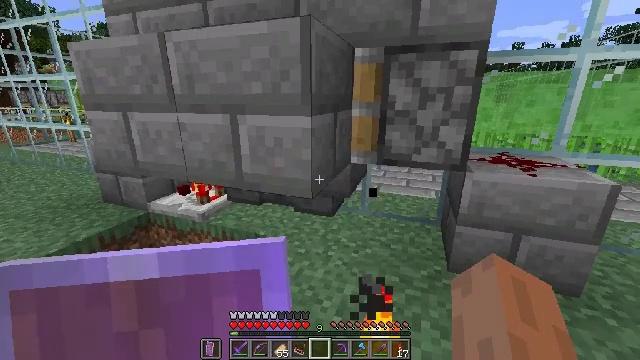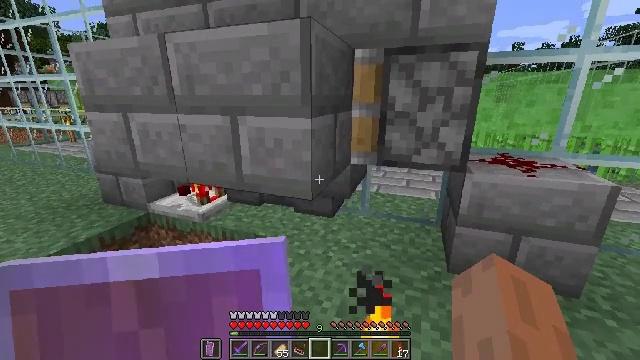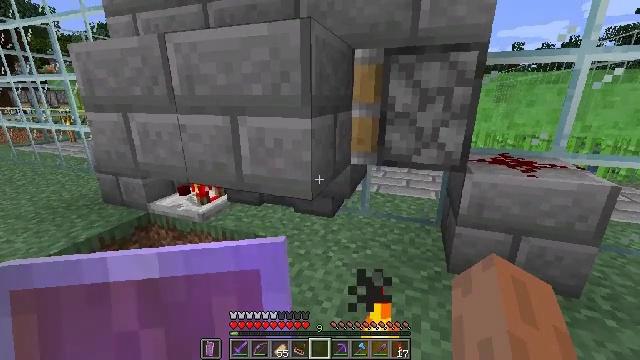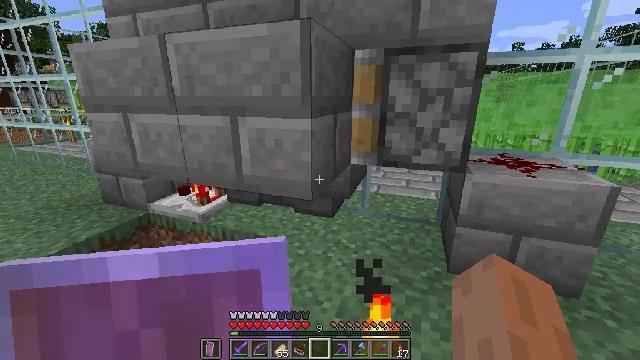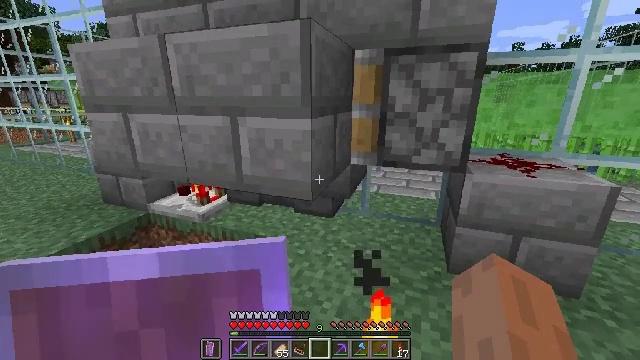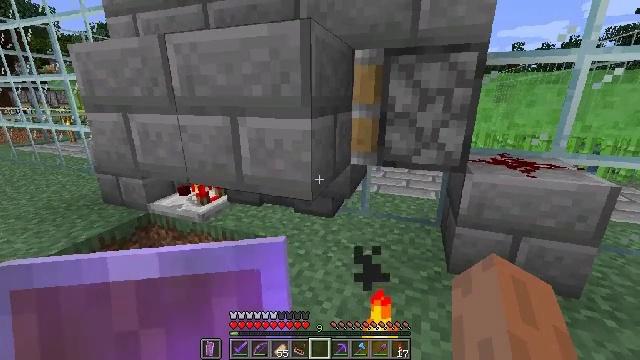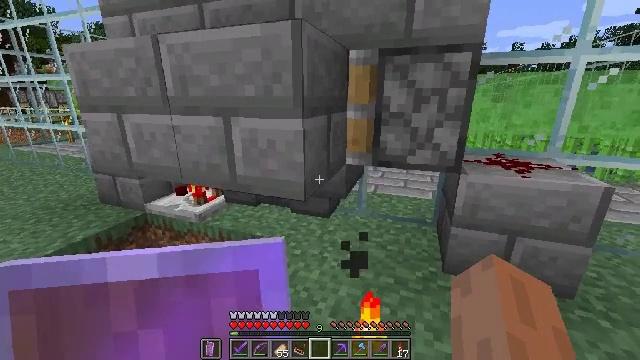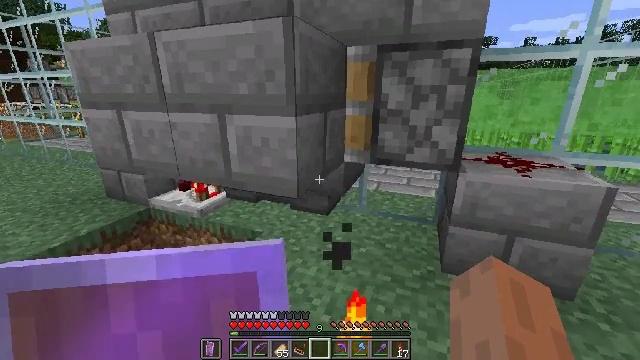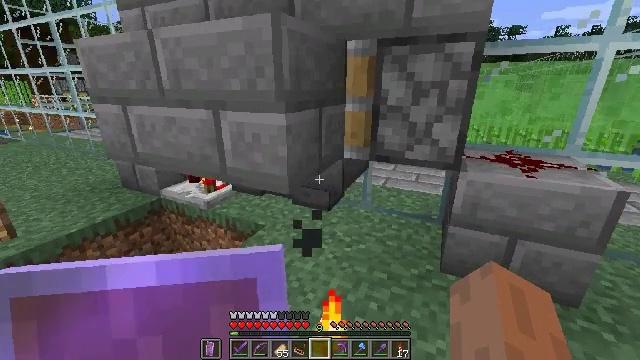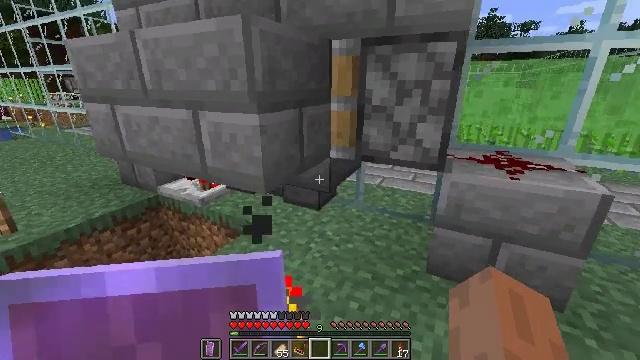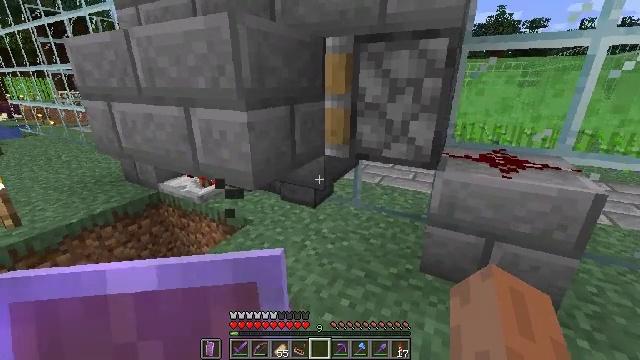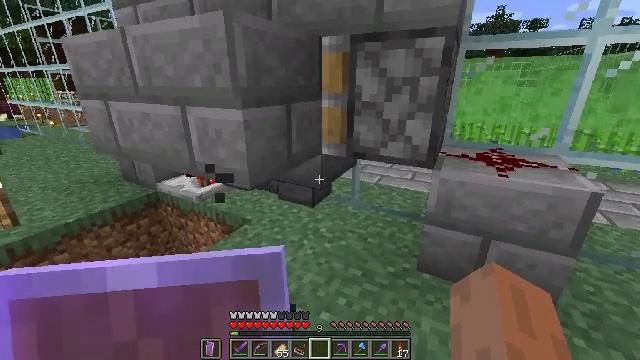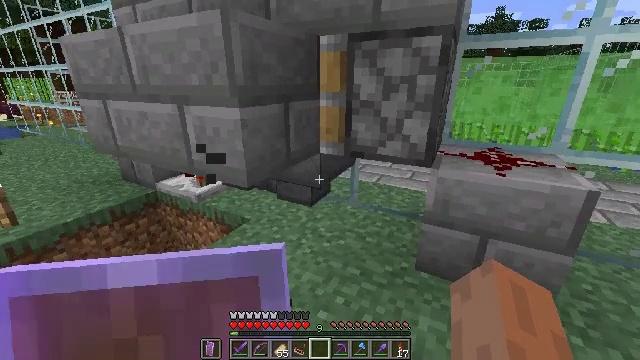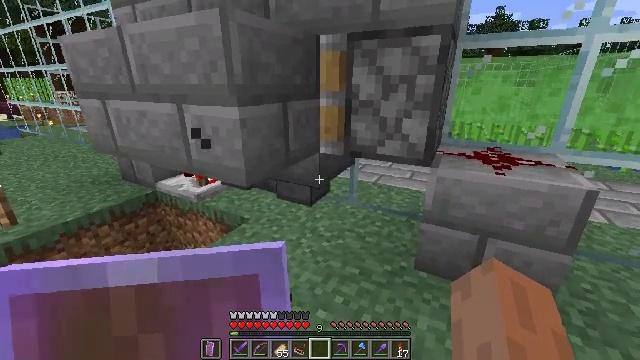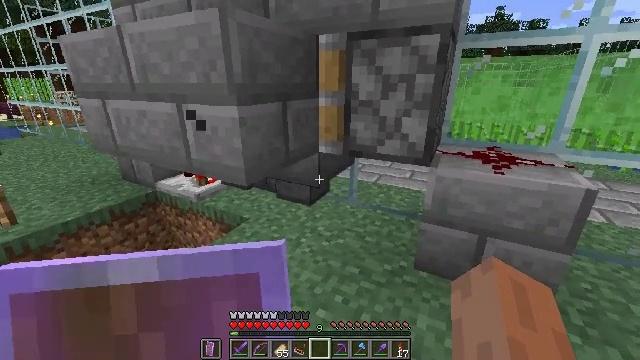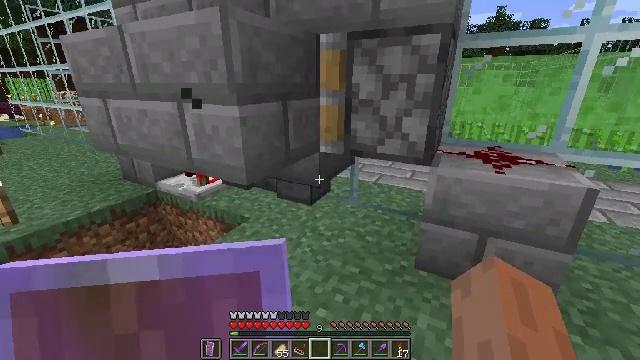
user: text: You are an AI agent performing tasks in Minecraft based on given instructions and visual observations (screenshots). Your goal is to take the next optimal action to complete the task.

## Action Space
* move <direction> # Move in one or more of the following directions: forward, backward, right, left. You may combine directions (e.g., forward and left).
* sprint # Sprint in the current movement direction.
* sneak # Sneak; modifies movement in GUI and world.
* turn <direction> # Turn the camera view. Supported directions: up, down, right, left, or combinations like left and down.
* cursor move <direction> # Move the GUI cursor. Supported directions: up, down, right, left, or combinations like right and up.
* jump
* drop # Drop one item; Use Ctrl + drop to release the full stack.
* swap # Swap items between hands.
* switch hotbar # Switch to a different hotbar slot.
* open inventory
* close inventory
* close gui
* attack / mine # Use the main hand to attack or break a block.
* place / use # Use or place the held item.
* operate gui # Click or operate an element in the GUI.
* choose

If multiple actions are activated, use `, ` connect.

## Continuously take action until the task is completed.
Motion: motion action
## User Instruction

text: Retrieve the comparator by mining it.
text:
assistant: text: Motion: no_op
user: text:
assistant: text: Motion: no_op
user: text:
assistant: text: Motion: no_op
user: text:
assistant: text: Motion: no_op
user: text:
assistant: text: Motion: no_op
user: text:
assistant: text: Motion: move right
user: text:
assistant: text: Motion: move right, turn left
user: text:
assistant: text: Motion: move right, turn left and down
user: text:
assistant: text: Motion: turn left
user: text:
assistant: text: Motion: turn left
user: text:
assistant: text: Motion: no_op
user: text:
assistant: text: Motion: no_op
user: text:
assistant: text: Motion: no_op
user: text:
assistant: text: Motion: no_op
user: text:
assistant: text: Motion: no_op
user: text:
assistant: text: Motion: no_op
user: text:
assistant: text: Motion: use / place
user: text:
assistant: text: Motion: use / place
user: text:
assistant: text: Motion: use / place
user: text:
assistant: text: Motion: no_op
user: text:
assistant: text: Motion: no_op
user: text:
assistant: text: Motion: no_op
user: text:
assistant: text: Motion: no_op
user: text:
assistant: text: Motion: no_op
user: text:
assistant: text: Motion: no_op
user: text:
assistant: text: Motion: no_op
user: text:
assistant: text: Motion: no_op
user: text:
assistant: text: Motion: no_op
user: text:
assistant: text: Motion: no_op
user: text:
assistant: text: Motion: no_op